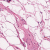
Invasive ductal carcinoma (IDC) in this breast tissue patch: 0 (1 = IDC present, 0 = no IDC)